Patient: sex M, age 60
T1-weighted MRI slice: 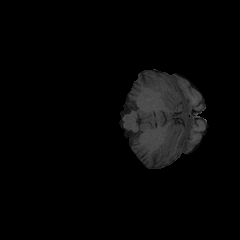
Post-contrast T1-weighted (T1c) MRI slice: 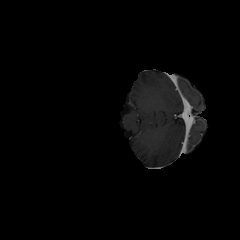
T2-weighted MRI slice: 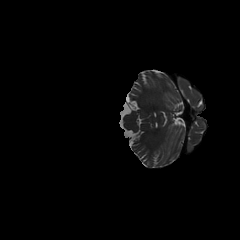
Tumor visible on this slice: no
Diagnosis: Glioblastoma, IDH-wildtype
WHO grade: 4